Chest X-ray:
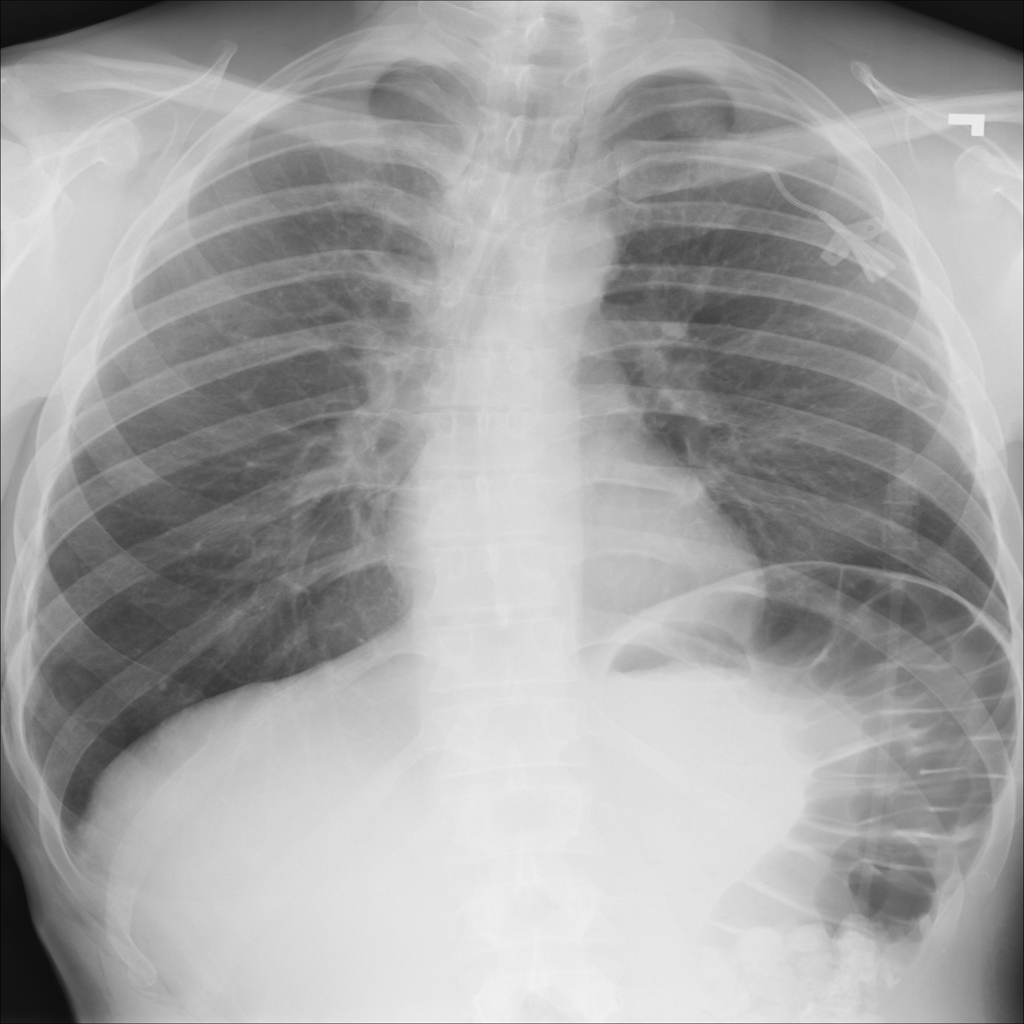
No abnormal finding: yes